Interaction volume radius: 5 \u00c5
Interaction volume height: 25 \u00c5
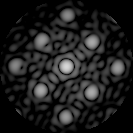
Disorder parameter: 0.1598